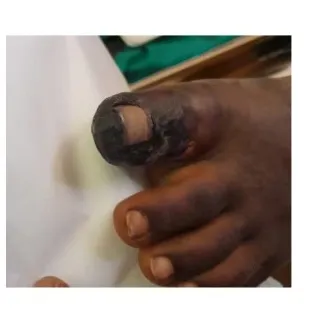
Second postoperative day. Dorsal view of the toes of the left foot.
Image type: medical_photograph (other_medical_photograph)